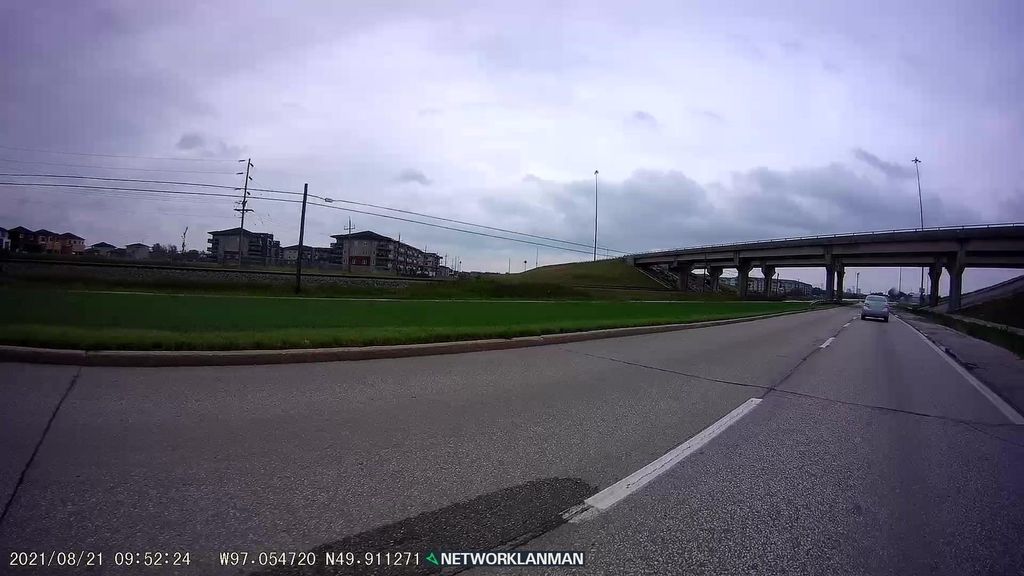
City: winnipeg